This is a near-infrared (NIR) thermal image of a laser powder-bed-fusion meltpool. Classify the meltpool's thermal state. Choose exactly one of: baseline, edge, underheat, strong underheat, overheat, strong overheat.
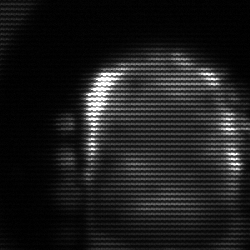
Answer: baseline